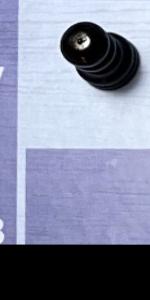
Label: Empty